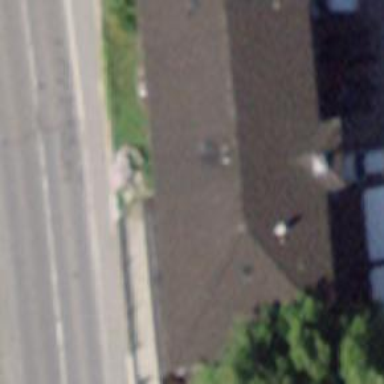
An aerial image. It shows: Restaurant.